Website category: auto
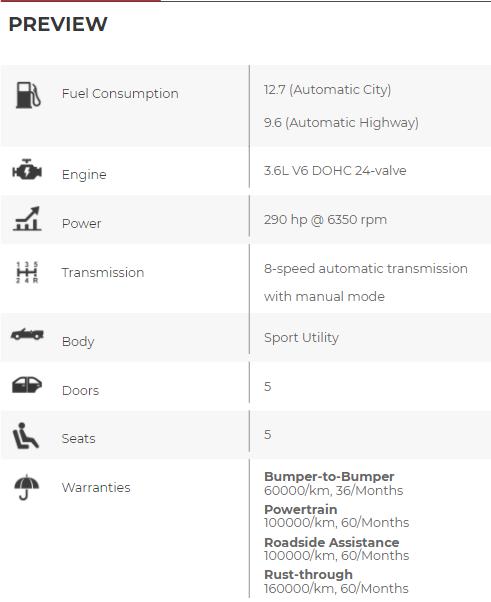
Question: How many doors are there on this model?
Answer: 5

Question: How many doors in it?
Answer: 5

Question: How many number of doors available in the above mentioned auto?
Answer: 5

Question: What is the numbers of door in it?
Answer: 5

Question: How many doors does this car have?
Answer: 5

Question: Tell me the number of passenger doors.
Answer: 5

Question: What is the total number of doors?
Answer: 5

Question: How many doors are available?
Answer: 5

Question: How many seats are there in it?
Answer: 5

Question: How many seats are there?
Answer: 5

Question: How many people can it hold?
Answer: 5

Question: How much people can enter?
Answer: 5

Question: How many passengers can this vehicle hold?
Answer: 5

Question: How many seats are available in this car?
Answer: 5

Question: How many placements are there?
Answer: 5

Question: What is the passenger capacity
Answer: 5

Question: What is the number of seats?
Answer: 5

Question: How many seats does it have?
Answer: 5

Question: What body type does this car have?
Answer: Sport Utility

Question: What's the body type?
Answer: Sport Utility

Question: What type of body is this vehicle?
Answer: Sport Utility

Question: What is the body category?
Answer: Sport Utility

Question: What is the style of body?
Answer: Sport Utility

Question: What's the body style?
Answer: Sport Utility

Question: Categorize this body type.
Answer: Sport Utility

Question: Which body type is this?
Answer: Sport Utility

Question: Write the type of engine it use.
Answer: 3.6L V6 DOHC 24-valve

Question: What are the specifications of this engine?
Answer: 3.6L V6 DOHC 24-valve

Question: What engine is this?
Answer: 3.6L V6 DOHC 24-valve

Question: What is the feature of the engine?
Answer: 3.6L V6 DOHC 24-valve

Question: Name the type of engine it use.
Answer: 3.6L V6 DOHC 24-valve

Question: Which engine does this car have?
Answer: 3.6L V6 DOHC 24-valve

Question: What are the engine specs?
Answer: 3.6L V6 DOHC 24-valve

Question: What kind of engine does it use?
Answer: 3.6L V6 DOHC 24-valve

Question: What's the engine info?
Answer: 3.6L V6 DOHC 24-valve

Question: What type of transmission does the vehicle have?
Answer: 8-speed automatic transmission with manual mode

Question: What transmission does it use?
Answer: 8-speed automatic transmission with manual mode

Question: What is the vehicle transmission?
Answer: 8-speed automatic transmission with manual mode

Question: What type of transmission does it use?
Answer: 8-speed automatic transmission with manual mode

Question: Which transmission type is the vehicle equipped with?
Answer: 8-speed automatic transmission with manual mode

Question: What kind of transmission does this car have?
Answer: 8-speed automatic transmission with manual mode

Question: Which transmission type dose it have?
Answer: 8-speed automatic transmission with manual mode

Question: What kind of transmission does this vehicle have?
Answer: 8-speed automatic transmission with manual mode

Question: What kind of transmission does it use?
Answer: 8-speed automatic transmission with manual mode

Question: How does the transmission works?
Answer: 8-speed automatic transmission with manual mode

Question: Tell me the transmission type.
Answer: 8-speed automatic transmission with manual mode

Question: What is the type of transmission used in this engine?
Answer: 8-speed automatic transmission with manual mode

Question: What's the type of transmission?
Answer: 8-speed automatic transmission with manual mode

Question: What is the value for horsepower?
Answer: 290 hp @ 6350 rpm

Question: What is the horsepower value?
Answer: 290 hp @ 6350 rpm

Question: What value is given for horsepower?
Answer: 290 hp @ 6350 rpm

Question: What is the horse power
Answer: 290 hp @ 6350 rpm

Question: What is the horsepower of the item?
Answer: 290 hp @ 6350 rpm

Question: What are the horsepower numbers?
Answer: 290 hp @ 6350 rpm

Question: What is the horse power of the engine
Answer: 290 hp @ 6350 rpm

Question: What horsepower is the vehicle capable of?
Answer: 290 hp @ 6350 rpm

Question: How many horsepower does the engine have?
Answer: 290 hp @ 6350 rpm

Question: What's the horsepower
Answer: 290 hp @ 6350 rpm

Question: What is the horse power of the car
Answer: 290 hp @ 6350 rpm

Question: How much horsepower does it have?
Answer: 290 hp @ 6350 rpm

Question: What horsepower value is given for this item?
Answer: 290 hp @ 6350 rpm

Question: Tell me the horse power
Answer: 290 hp @ 6350 rpm

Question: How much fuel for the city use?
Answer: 12.7 (Automatic City)

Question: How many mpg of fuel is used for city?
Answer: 12.7 (Automatic City)